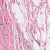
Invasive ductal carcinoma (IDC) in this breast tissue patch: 0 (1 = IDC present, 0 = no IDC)